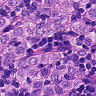
Metastatic tissue present: yes